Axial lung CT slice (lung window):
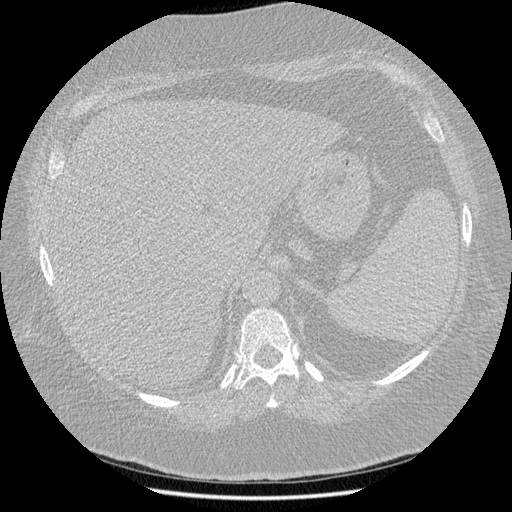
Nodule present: no